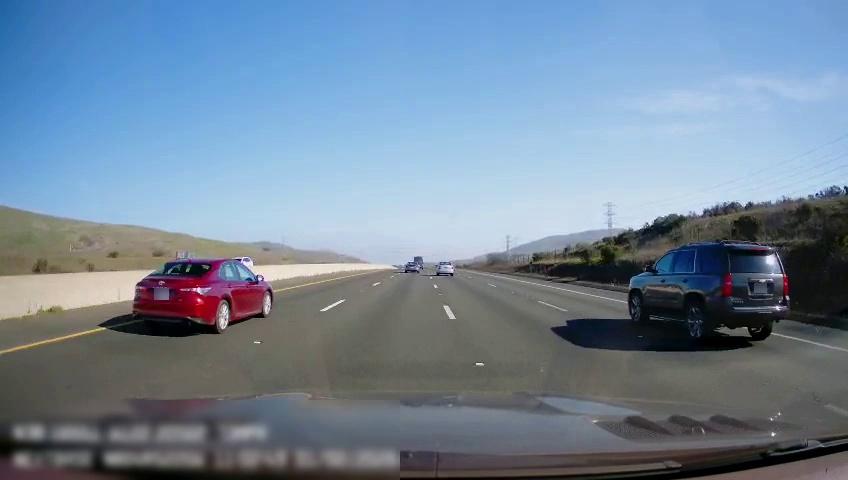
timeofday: Day
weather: Sunny
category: Drivable Space
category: Vehicles | SUV
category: Vehicles | Car
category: Vehicles | SUV
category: Vehicles | Car
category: Vehicles | Van
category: Vehicles | Car
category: Lanes | Alternate Lane
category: Lanes | Alternate Lane
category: Lanes | Alternate Lane
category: Lanes | Current Lane
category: Lanes | Alternate Lane